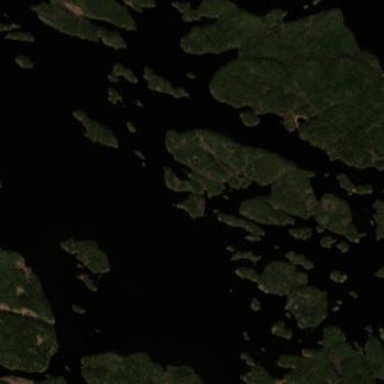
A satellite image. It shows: Islet surrounded by woodland and forest.